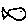
Label: fish